Question: I have a pale green coloured tableview and when I enter Edit mode the reorder controls on the right edge are almost invisible. Can anyone tell me how to either use my own image for this or darken the system image?

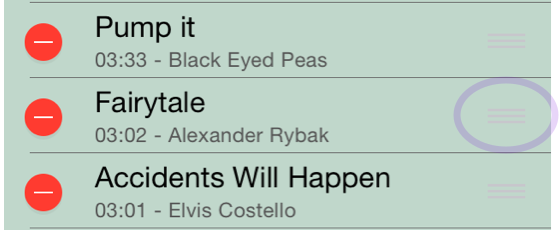
Answer: I'm answering my own question because I don't want anyone else wasting time on this. You can't change this... I have resorted to switching my TableView's background colour back to white when I enter editing mode. This is yet one more horrible compromise but c'est la vie! Same with the right chevron in the accessoryView. It would seem obvious that one might be able to set this to the colour of their choice. Not so. The only way I found for doing this, simply darkening the chevron, was to subclass a UIControl and write my own drawRect method. Apple has an awful load of money yet cannot appear to employ enough programmers to keep a handle on this sort of very, very simple UI stuff. It appears that the bigger the libraries get the less we are able to actually do with them.